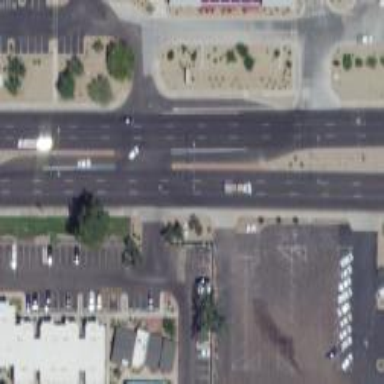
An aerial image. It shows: Secondary road with asphalt surface.